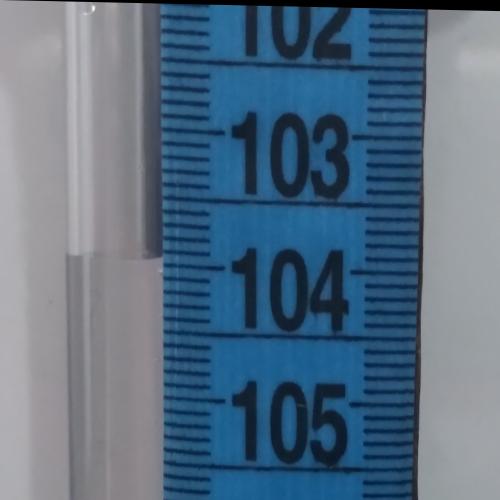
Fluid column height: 103.9 cm